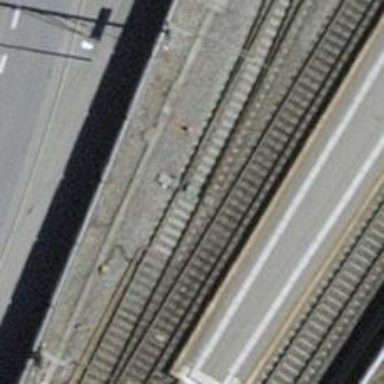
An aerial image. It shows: Railway switch.